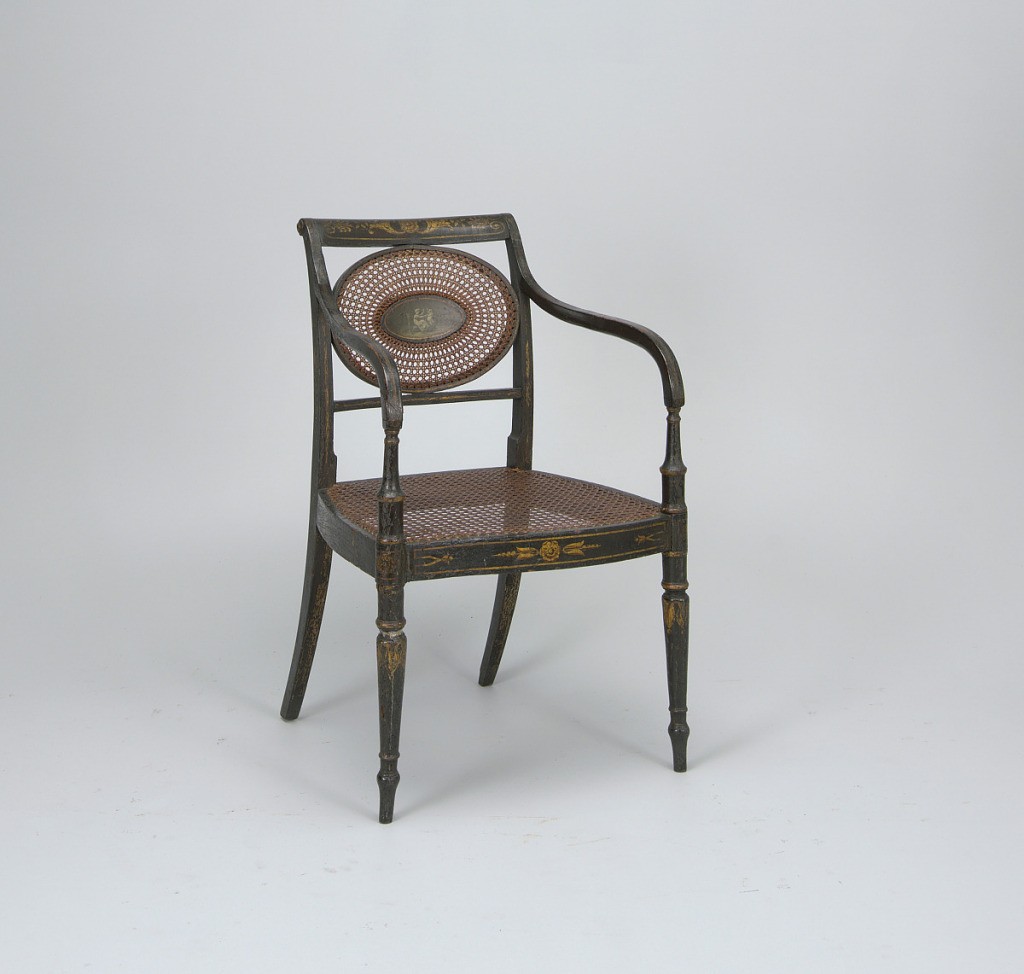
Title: Armchair
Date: ca. 1805
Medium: wood (beech), painted and gilded
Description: Curved and sloping armrests; top and lower seat rails include an oval caned medallion with a central oval panel painted en grisaille with a woman and child.  Curved arms are received by stumps extended vertically to straight, tapered, turned front legs.  Seat caned, burgundy colored caning.  Gilded and toned decoration of conventionalized flowers and leaves, and bandings, on black ground.